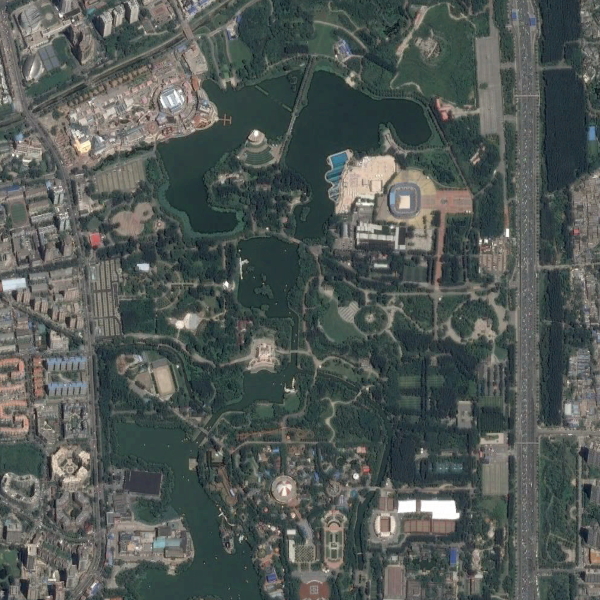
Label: Park